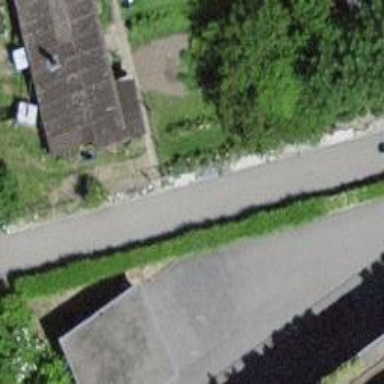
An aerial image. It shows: Asphalt service road.